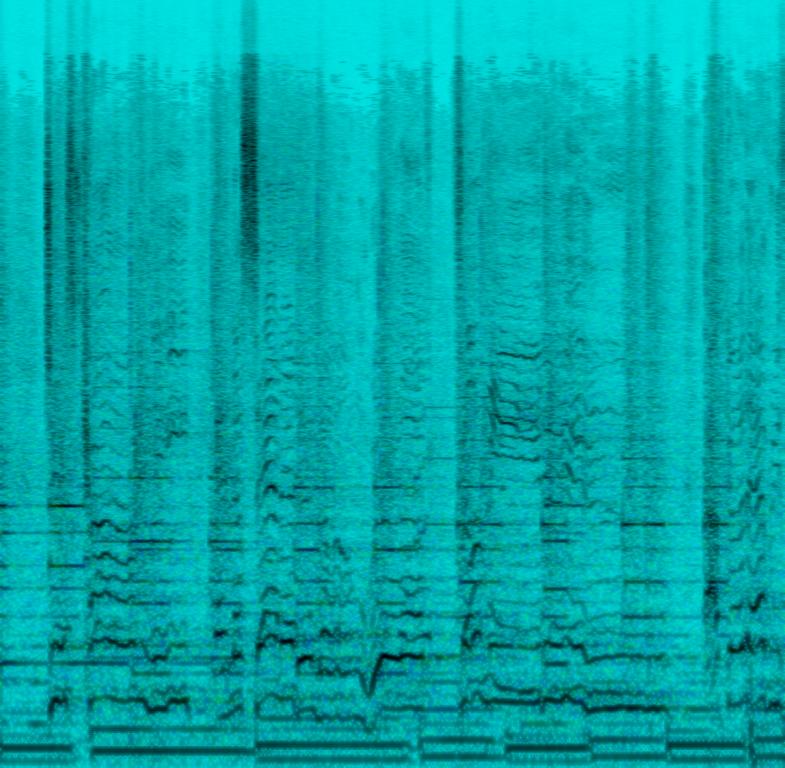
A male vocalist sings this famous Beatle’s song in Country style. The tempo is medium with an auto harp accompaniment, groovy bass line, keyboard harmony, female vocal backup and sound of clapping and cheering indicating that this is a live performance . The song is cheerful, melodious, engaging, energetic,youthful and upbeat.